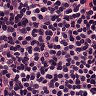
Metastatic tissue present: no